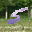
Label: 5